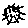
Label: smiley face